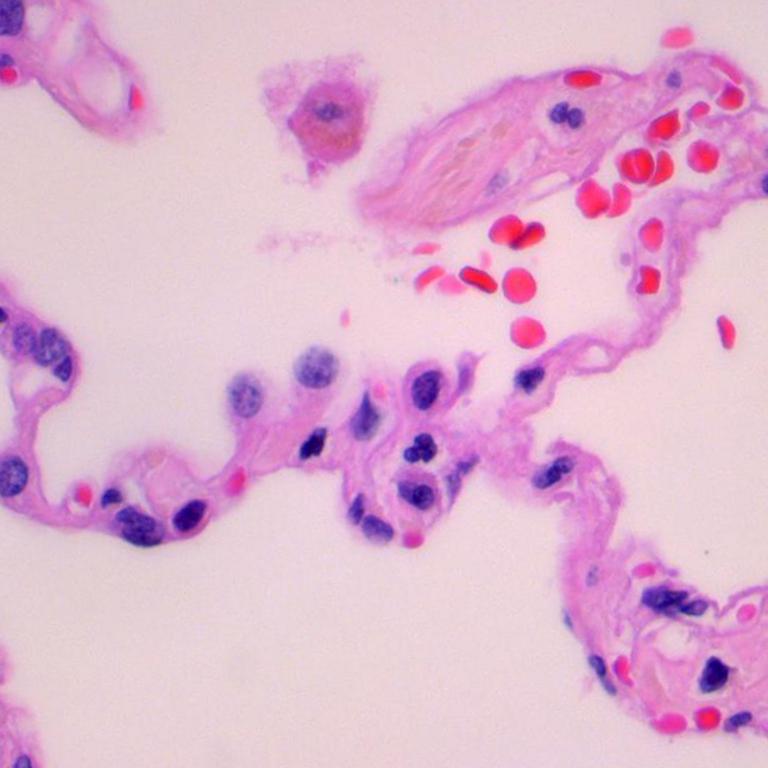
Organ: lung
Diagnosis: benign